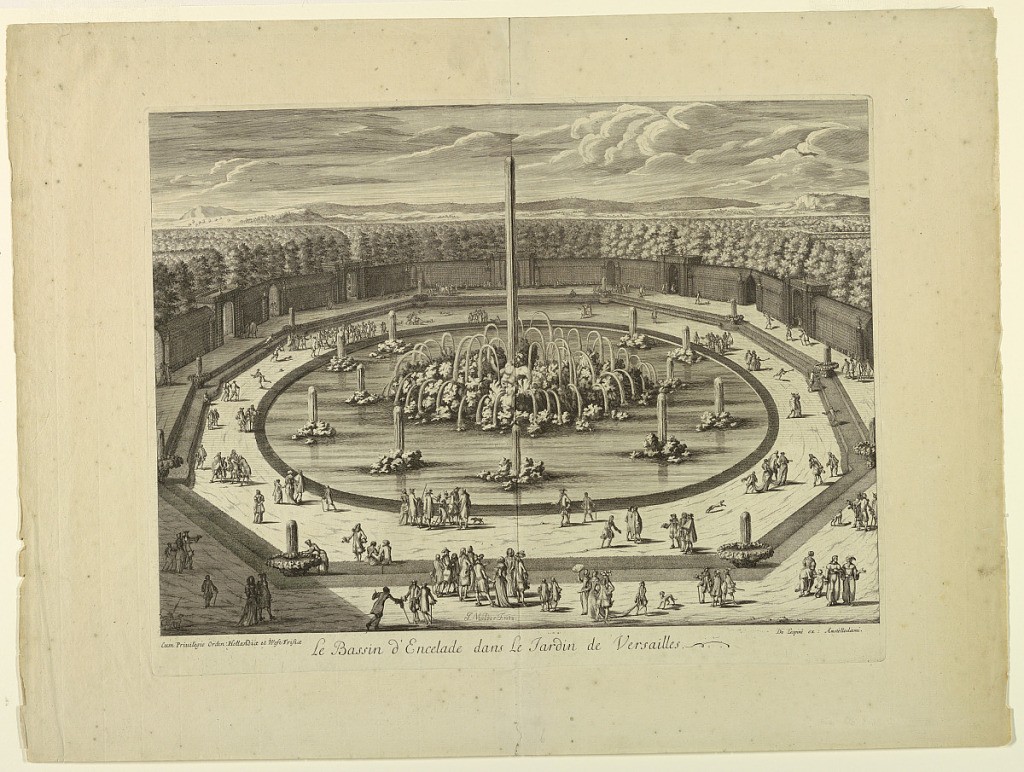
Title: Le Bassin d'Encelade (The Fountain of Enceladus), Versailles
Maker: Joseph Mulder, Dutch, 1659/60 – 1710
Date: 1682
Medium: Etching
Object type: Print
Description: Pool with a statue of Enceladus amidst pile of rocks and churning water at the center of a bosquet defined by a trellis with arched portals.  A central  column of water shoots upward.